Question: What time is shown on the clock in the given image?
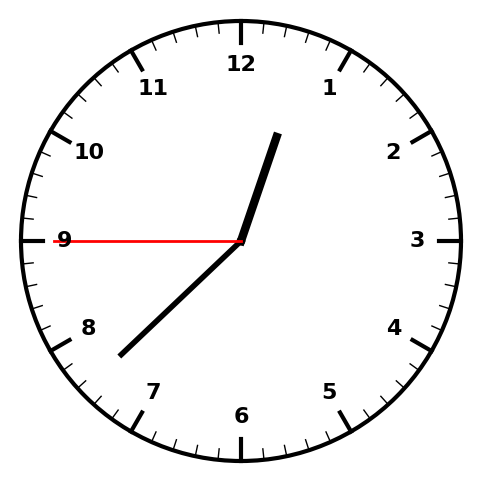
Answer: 12:37:45